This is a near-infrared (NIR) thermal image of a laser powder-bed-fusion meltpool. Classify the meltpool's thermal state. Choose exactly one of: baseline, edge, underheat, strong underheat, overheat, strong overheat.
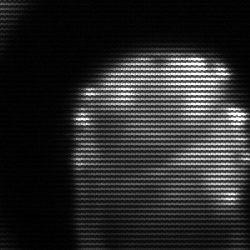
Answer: edge